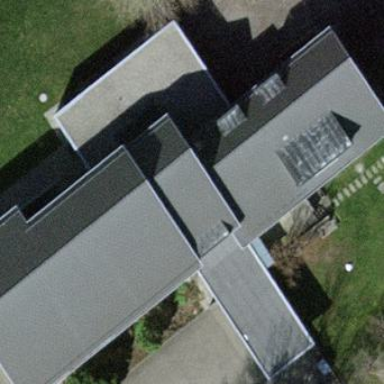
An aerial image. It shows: Building with gabled roof.